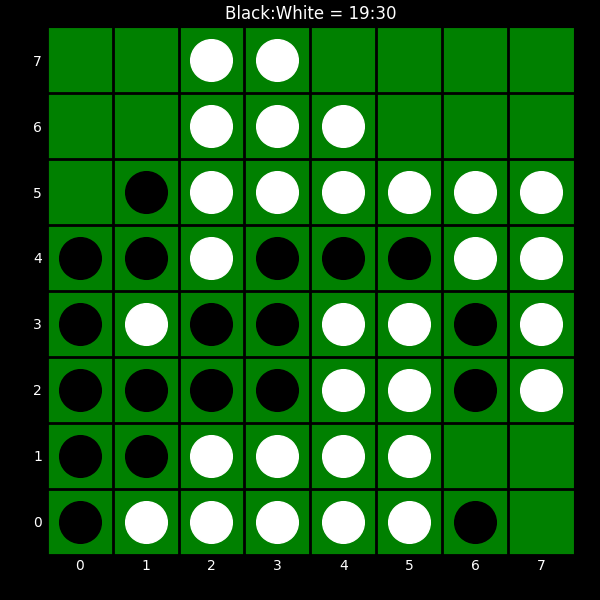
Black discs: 19
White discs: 30